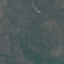
Label: HerbaceousVegetation